Interaction volume radius: 5 \u00c5
Interaction volume height: 45 \u00c5
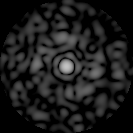
Disorder parameter: 0.8272